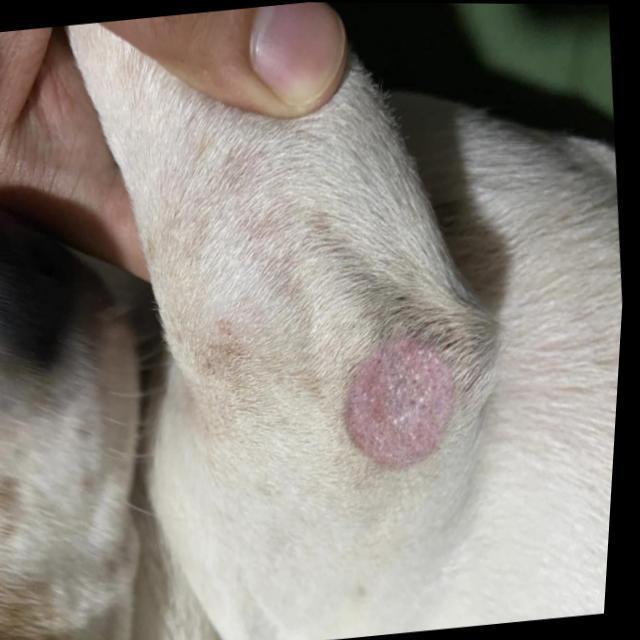
Canine ringworm (Dermatophytosis) — fungal infection caused by Microsporum or Trichophyton. Presents with circular alopecia, scaling, crusting, and broken hairs.